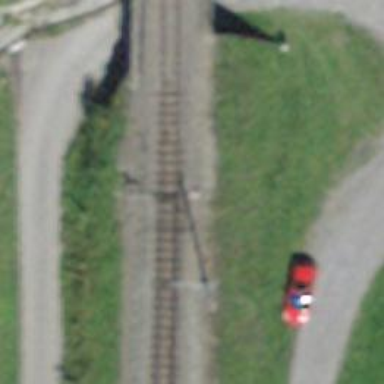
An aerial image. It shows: Railway switch.